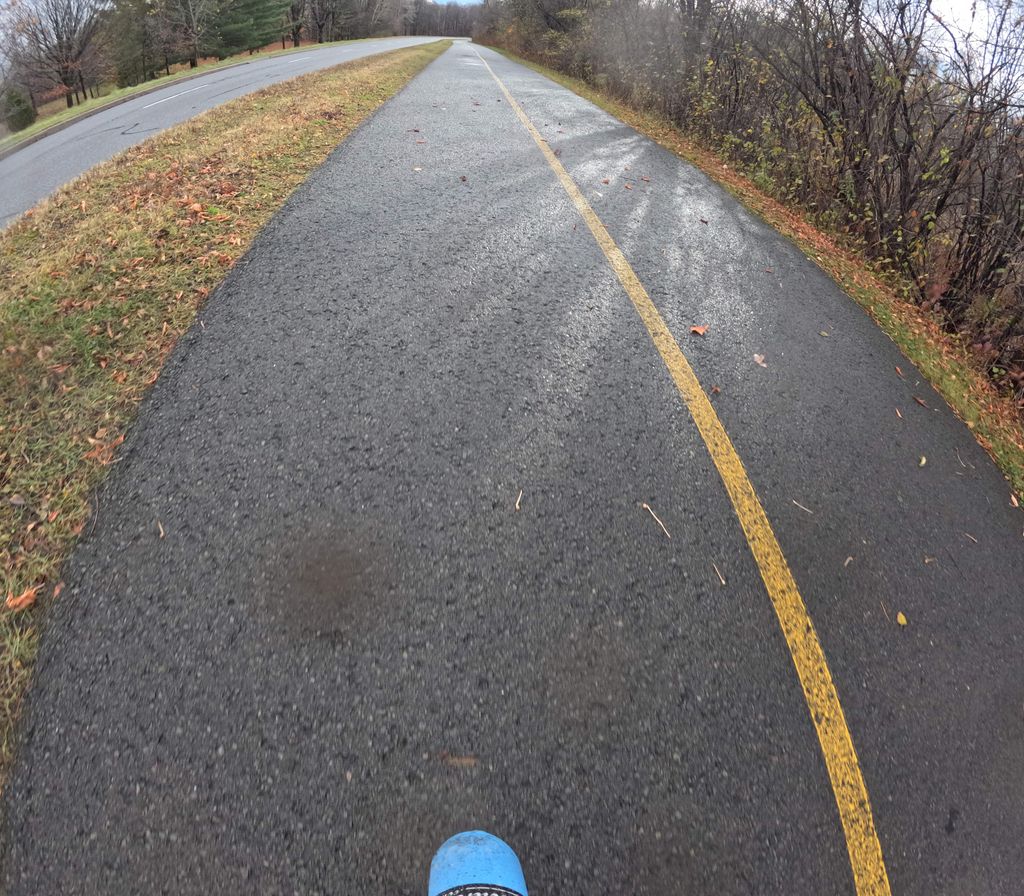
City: ottawa-gatineau